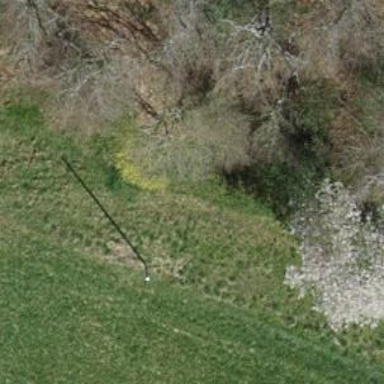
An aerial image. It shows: Minor power line with three cables.